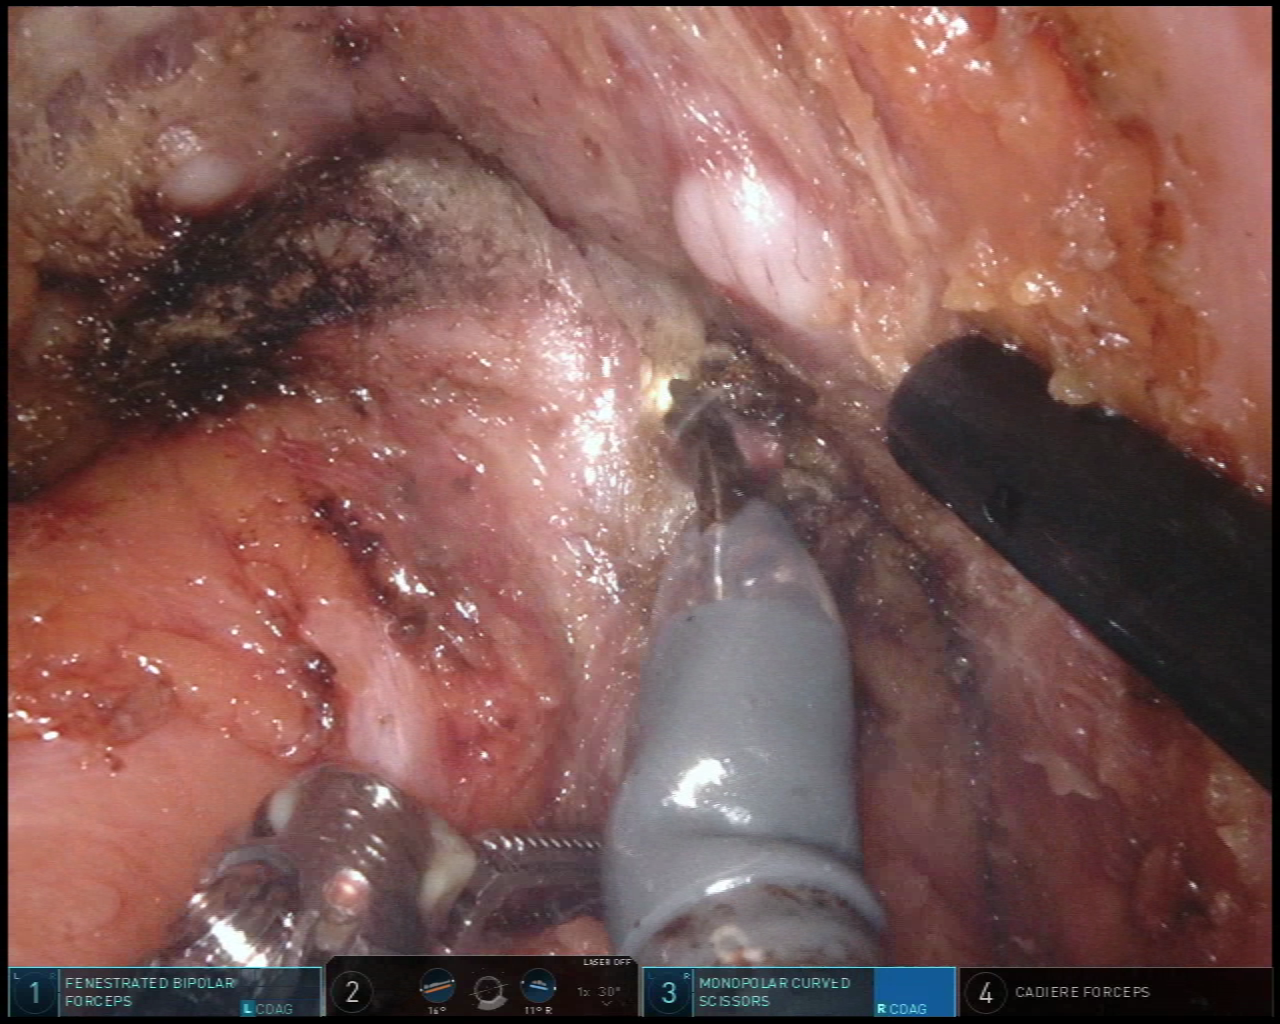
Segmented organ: vesicular_glands
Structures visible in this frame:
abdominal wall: no
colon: no
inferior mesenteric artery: no
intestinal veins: no
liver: no
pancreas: no
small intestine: no
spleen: no
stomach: no
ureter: no
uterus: no
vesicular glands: yes